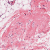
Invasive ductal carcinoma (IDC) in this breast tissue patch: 0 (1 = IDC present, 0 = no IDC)